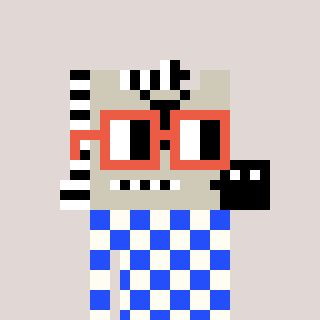
a pixel art character with square orange glasses, a zebra-shaped head and a grayscale-colored body on a warm background